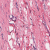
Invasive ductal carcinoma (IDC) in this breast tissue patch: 0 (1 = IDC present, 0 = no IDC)